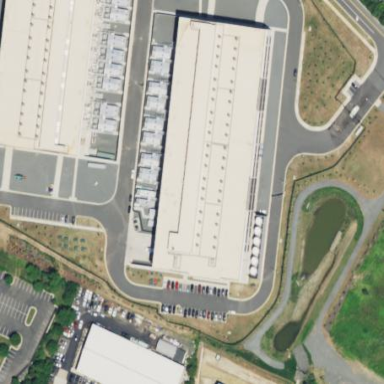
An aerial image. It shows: Data center building.